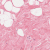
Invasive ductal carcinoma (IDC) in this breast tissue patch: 0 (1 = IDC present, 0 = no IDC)